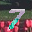
Label: 7